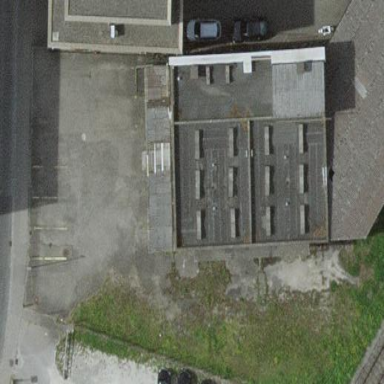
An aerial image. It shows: Flat-roofed commercial building.